Question:
I use an 'ImageView' to display the entire image. I want to launch the next activity when the sun is touched. Is it possible by using this single image or should i use separate imageview for sun? I know how to do it with separate imageview. I want to know whether it is possible by using only the full image?
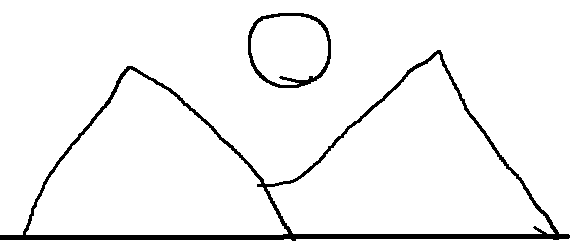
Answer: Use two imageviews
Easier and less bug-prone